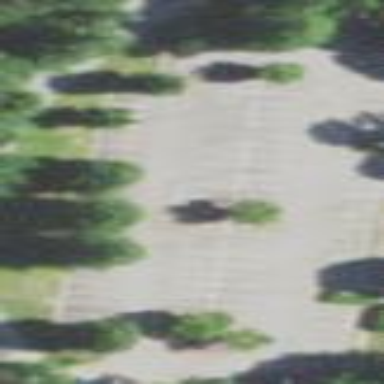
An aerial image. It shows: Parking lot with asphalt surface.